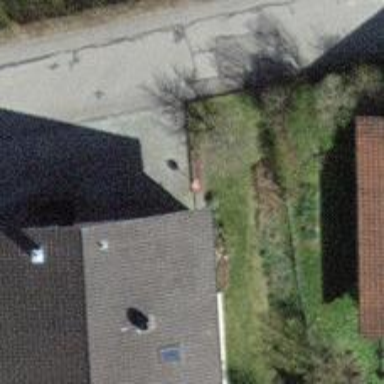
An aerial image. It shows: Residential building.